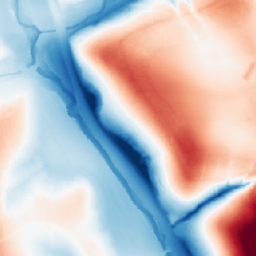
Category: classical
Decomposition family: gaussian_anisotropic
Decomposition parameters: sigma_x: 50
sigma_y: 20
Upsampling method: nearest
Upsampling parameters: scale: 4
Upsampling scale: 4